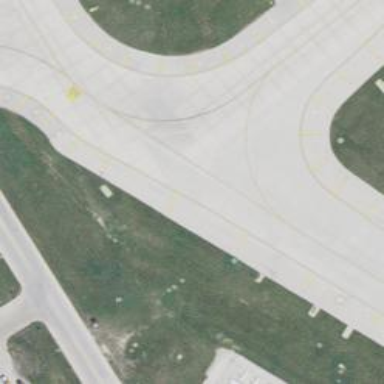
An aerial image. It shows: View of taxiway at the airport.